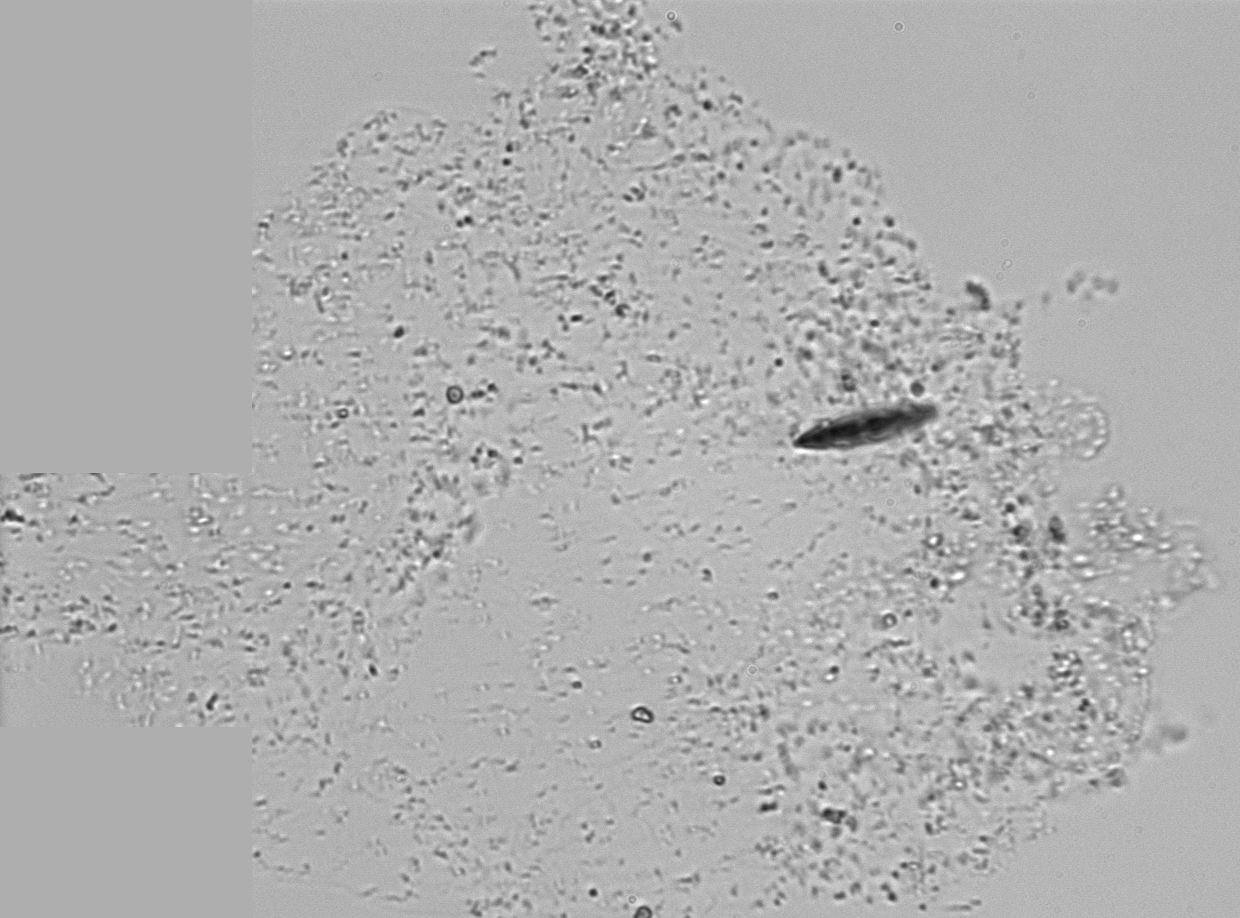
Label: Phaeocystis